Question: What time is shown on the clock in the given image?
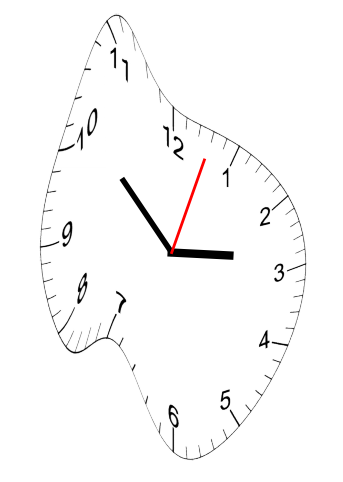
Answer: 02:52:03